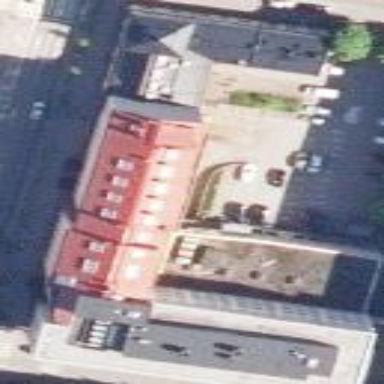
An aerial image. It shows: Public building.